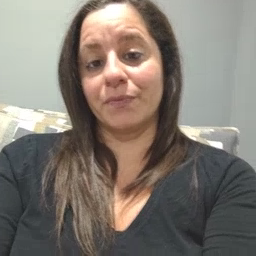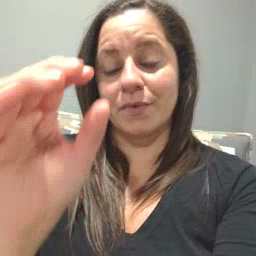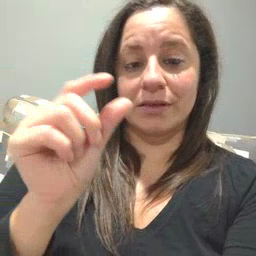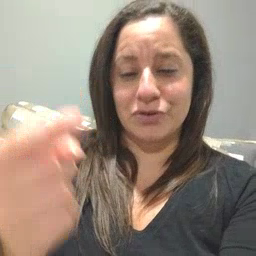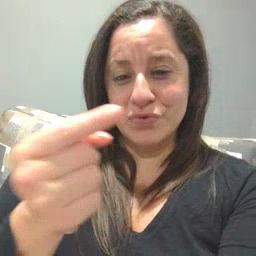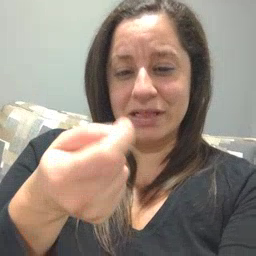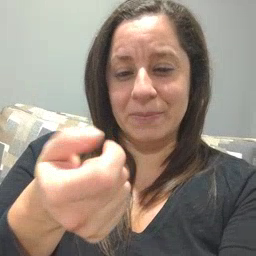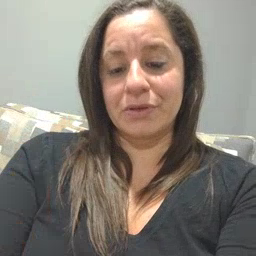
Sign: owie